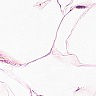
Metastatic tissue present: no